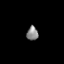
Tissue: lung
Cell type: Endothelial cells
Senescence score: 0.6329
Nuclear area (px): 156
Mean DAPI intensity: 135.41